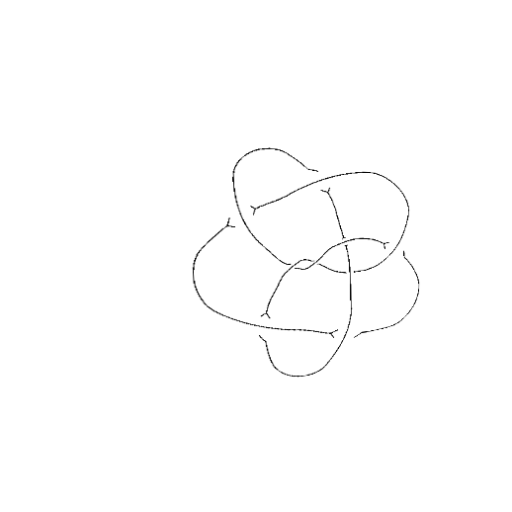
Crossing number: 9